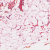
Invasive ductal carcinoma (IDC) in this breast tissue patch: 0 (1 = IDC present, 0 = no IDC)